Field crop: maize
Growth stage: 2
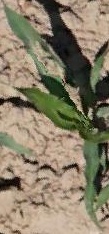
Species: maize